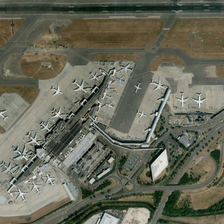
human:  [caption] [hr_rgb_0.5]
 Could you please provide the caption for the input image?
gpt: the terminal building wih a great many of airplanes aisde is surrounded by several runways .

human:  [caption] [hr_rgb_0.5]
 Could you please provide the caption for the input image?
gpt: many planes are near a large building in an airport .

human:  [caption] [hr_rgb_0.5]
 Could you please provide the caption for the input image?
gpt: the terminal building wih a great many of airplanes aisde is surrounded by several runways .

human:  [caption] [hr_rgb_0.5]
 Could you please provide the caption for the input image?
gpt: many planes are near a large building in an airport .

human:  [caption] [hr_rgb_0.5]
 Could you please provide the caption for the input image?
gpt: many planes are near a large building in an airport .